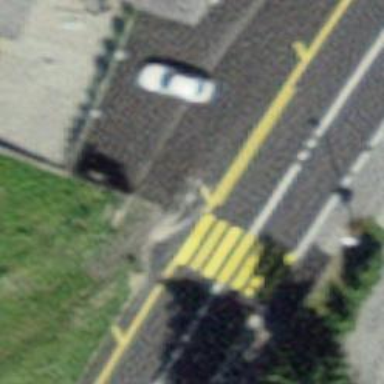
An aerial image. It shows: Uncontrolled zebra crossing on the road.